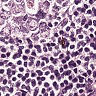
Metastatic tissue present: no